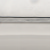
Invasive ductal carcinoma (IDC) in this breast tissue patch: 0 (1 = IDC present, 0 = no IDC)